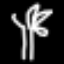
Label: palm tree